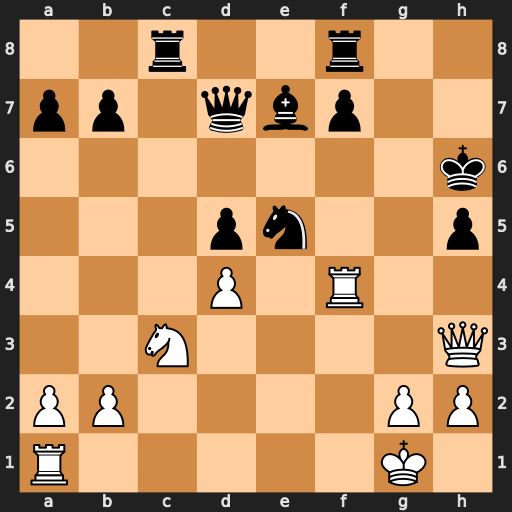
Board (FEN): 2r2r2/pp1qbp2/7k/3pn2p/3P1R2/2N4Q/PP4PP/R5K1
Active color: w
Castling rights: -
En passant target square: -
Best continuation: Rf5 Bg5 dxe5